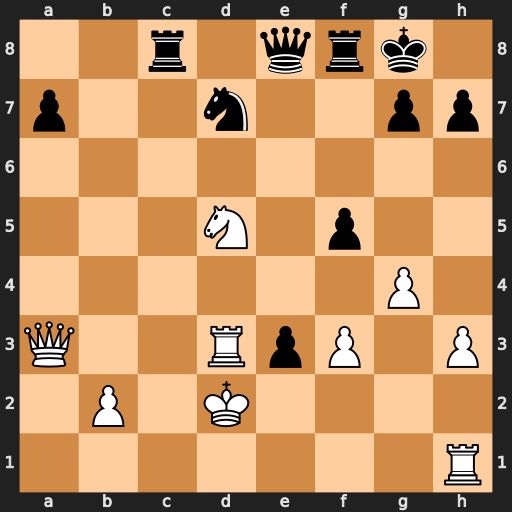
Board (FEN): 2r1qrk1/p2n2pp/8/3N1p2/6P1/Q2RpP1P/1P1K4/7R
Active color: w
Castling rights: -
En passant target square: -
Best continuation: Rxe3 Ne5 Ne7+ Qxe7 Qxe7